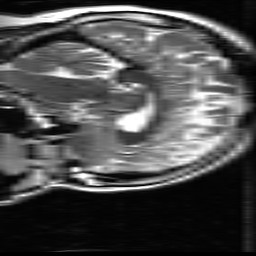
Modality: T2w
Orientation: sagittal
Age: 40
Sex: female
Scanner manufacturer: ge
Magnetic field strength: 3 T
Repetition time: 5.192 s
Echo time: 0.1003 s